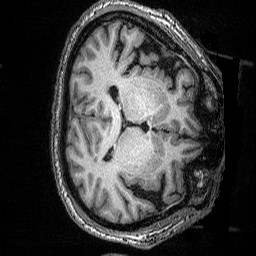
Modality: T1w
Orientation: axial
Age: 48
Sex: male
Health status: ill
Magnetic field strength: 3 T
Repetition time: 2.53 s
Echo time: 0.00331 s